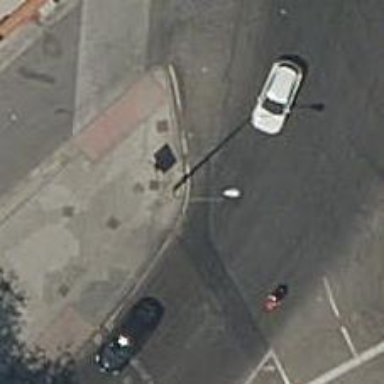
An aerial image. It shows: Kerb barrier.